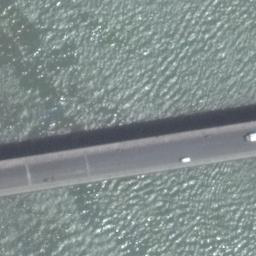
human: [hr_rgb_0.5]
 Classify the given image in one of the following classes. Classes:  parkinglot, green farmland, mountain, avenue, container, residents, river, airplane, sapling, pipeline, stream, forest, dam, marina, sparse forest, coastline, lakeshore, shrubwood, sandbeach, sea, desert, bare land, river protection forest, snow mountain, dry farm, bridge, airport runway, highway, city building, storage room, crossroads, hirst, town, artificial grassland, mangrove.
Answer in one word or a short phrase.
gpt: bridge